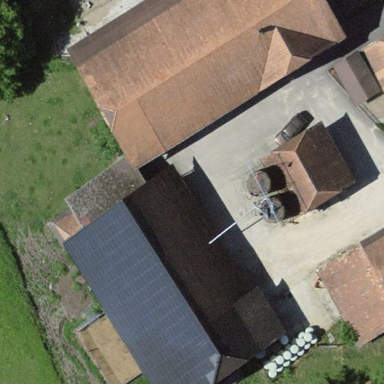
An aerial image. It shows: Barn.